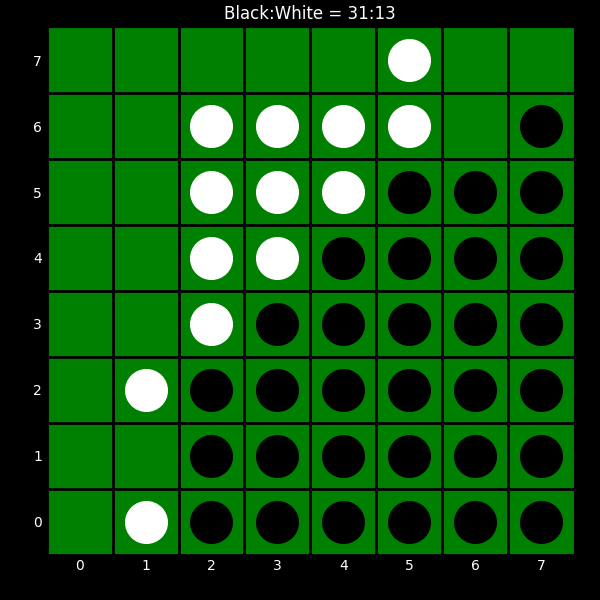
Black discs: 31
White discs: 13